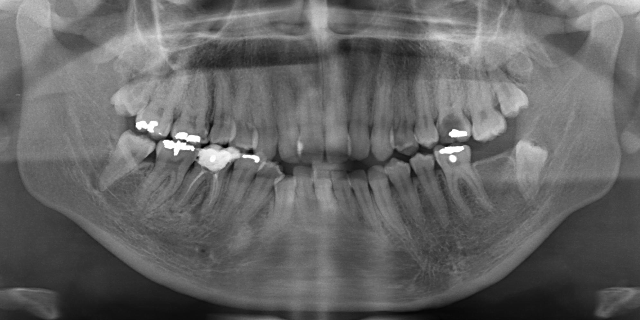
adult